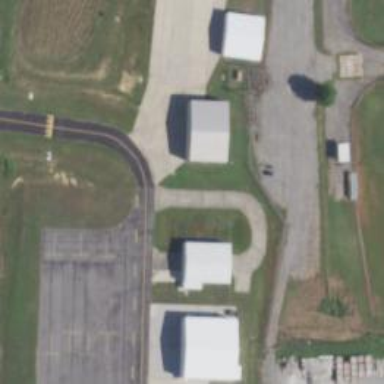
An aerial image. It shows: Image of taxiway at airport.